Question: I'm modifying a Qt example 'collidingmice' which comes with the Qt code.
In the original source, the QApplication contains QView and QScene, but I made a class CollidingMice containing the QView and QScene to kill the view and scene using keyboard input. I want to send the keyboard input to CollidingMice class.
I read 4 or 5 questions in stack overflow about 'undefined reference to vtable for..' but could not find the case that fits me. I checked that
1. there is no virtual function in the parent classes that is not defined.
2. I tried adding definition of destructor ~CollidingMices() {}
3. and I'm 99% sure there is no undefined member function in the CollidingMice code below.
'''
#include "mouse.h"
#include <QtGui>
#include <math.h>
static const int MouseCount = 7;
class CollidingMice : public QMainWindow
{
Q_OBJECT
private:
QGraphicsView *view;
QGraphicsScene scene;
QTimer *timer;
public:
CollidingMice(QWidget *parent = 0): QMainWindow(parent) {
scene.setSceneRect(-300, -300, 600, 600);
scene.setItemIndexMethod(QGraphicsScene::NoIndex);
for (int i = 0; i < MouseCount; ++i) {
Mouse *mouse = new Mouse;
mouse->setPos(::sin((i * 6.28) / MouseCount) * 200,
::cos((i * 6.28) / MouseCount) * 200);
scene.addItem(mouse);
}
view = new QGraphicsView(this);
view->setRenderHint(QPainter::Antialiasing);
view->setBackgroundBrush(QPixmap(":/images/cheese.jpg"));
view->setCacheMode(QGraphicsView::CacheBackground);
view->setViewportUpdateMode(QGraphicsView::BoundingRectViewportUpdate);
view->setDragMode(QGraphicsView::ScrollHandDrag);
view->setWindowTitle(QT_TRANSLATE_NOOP(QGraphicsView, "Colliding Mice"));
#if defined(Q_WS_S60) || defined(Q_WS_MAEMO_5) || defined(Q_WS_SIMULATOR)
view->showMaximized();
#else
view->resize(600, 450);
view->move(30,30);
view->show();
#endif
timer = new QTimer;
QObject::connect(timer, SIGNAL(timeout()), &scene, SLOT(advance()));
timer->start(1000 / 33);
}
private:
void keyPressEvent(QKeyEvent *event);
};
void CollidingMice::keyPressEvent(QKeyEvent *event)
{
if (event->key() == Qt::Key_q) {
close();
}
}
int collidingmice_main(int argc, char **argv)
{
QApplication app(argc, argv);
qsrand(QTime(0,0,0).secsTo(QTime::currentTime()));
CollidingMice w;
return app.exec();
}
'''
ADD and EDIT : After deleting the QOBJECT above as svlasov told me to, and after fixing the constructor as below (see the setScene..my colleage suggested me.)
'''
view = new QGraphicsView(this);
view->resize(600,500);
view->setScene(&scene);
view->setRenderHint(QPainter::Antialiasing);
'''
I could compile it and execute it.

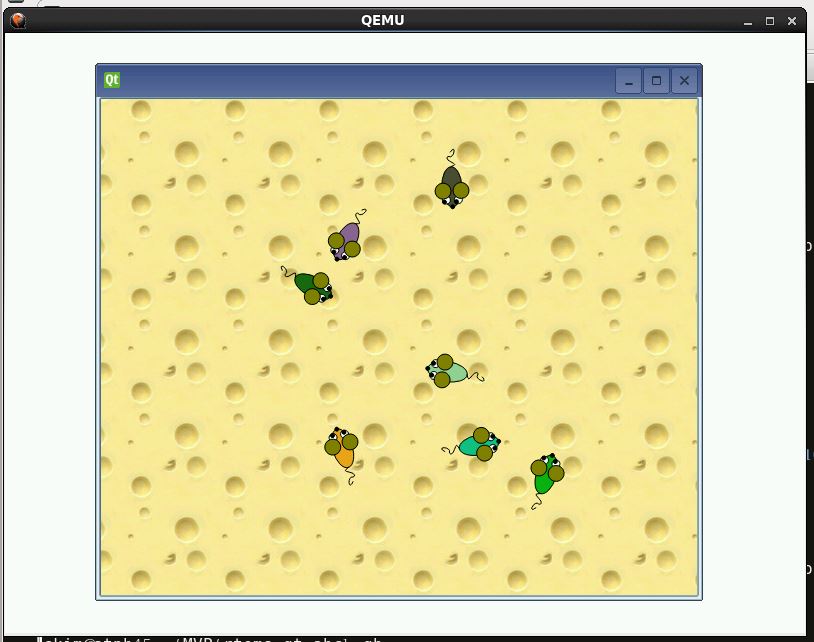
Answer: If you use 'Q_OBJECT' in class definition you have to extract the class into separate header file.
If you don't declare signals and slots in 'CollidingMice' class, just remove 'Q_OBJECT' and it will compile.
As @KubaOber commented, you can simply include to the end of your 'file.cpp' file:
'''
#include "file.moc"
'''
and 'qmake' will do all the job.